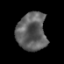
Tissue: prostate
Cell type: Epithelial cells
Senescence score: 0.2454
Nuclear area (px): 1103
Mean DAPI intensity: 95.597